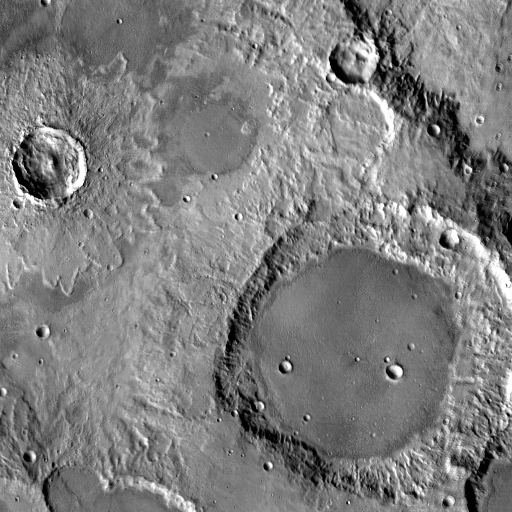
Crater classes present: Background, Other, Layered, Buried, Secondary